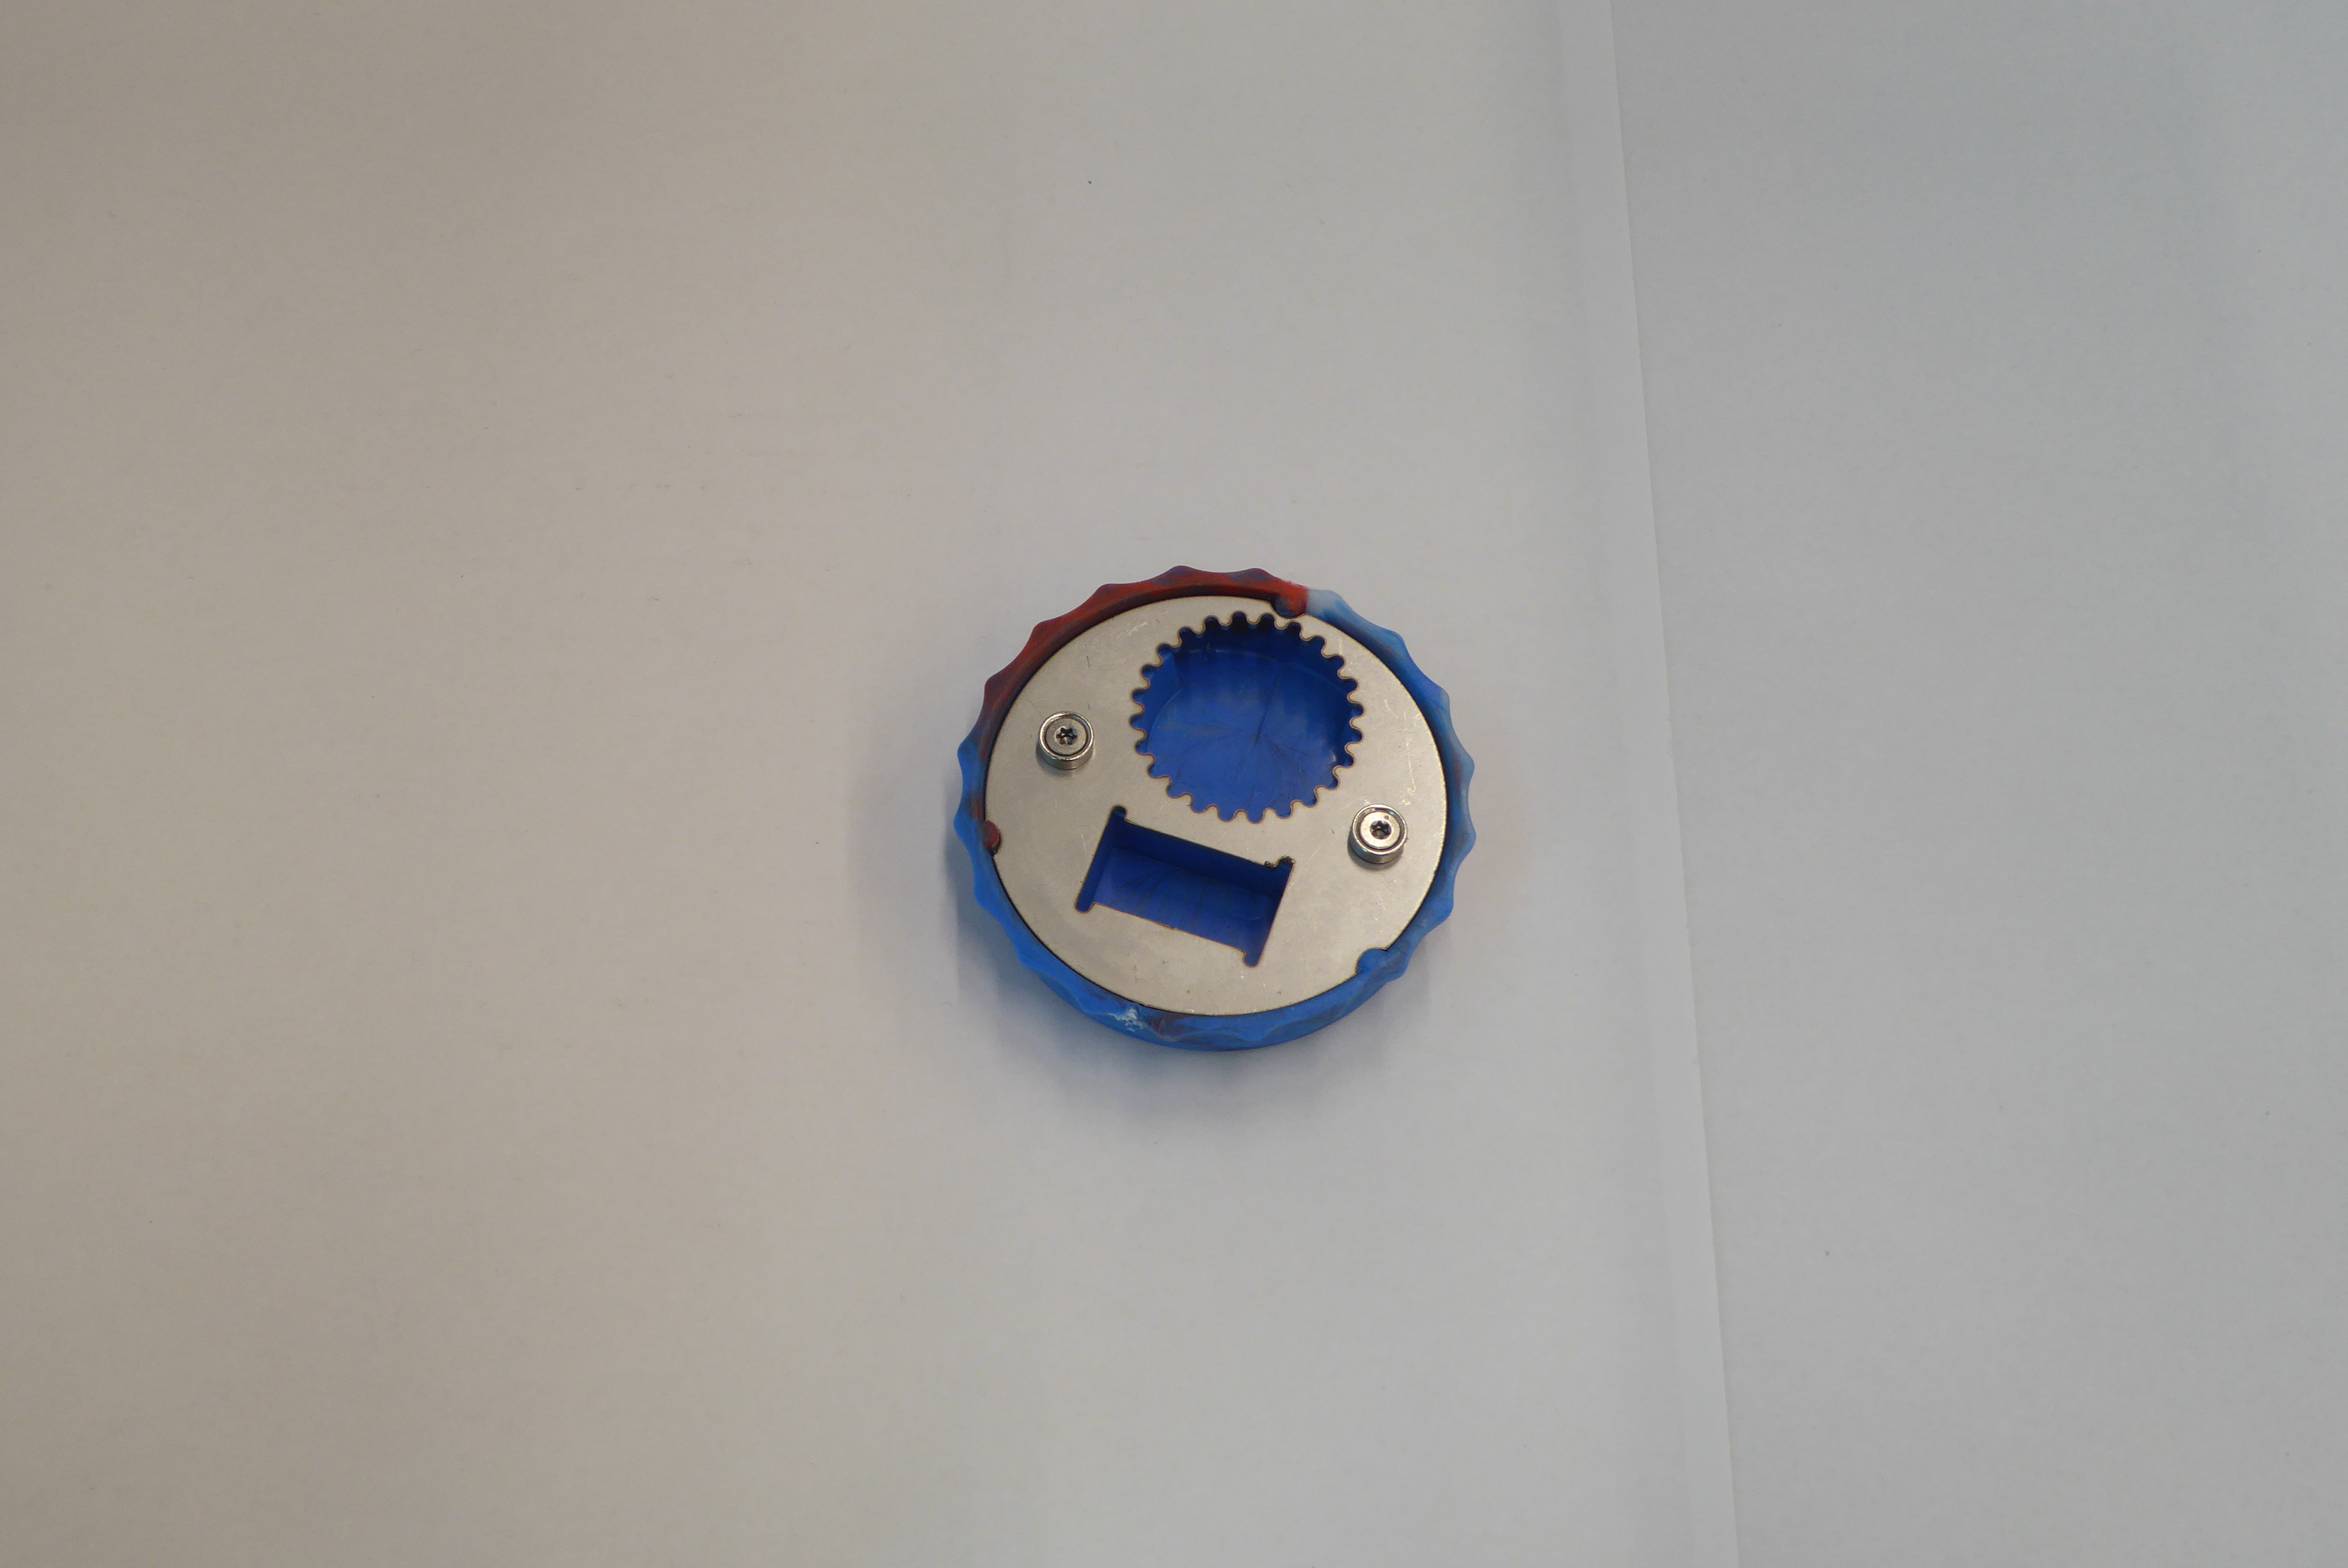
Label: Bottle Opener